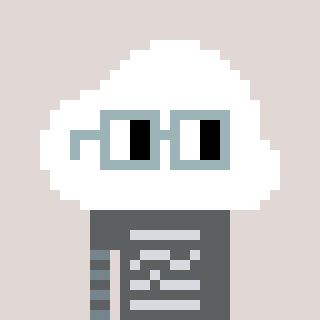
a pixel art character with square dark gray glasses, a cloud-shaped head and a peachy-colored body on a warm background